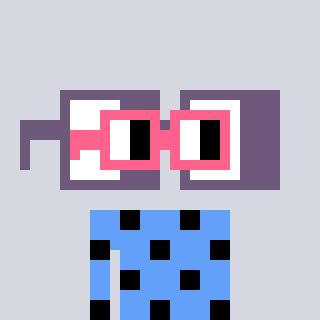
a pixel art character with square pink glasses, a glasses-shaped head and a blue-colored body on a cool background